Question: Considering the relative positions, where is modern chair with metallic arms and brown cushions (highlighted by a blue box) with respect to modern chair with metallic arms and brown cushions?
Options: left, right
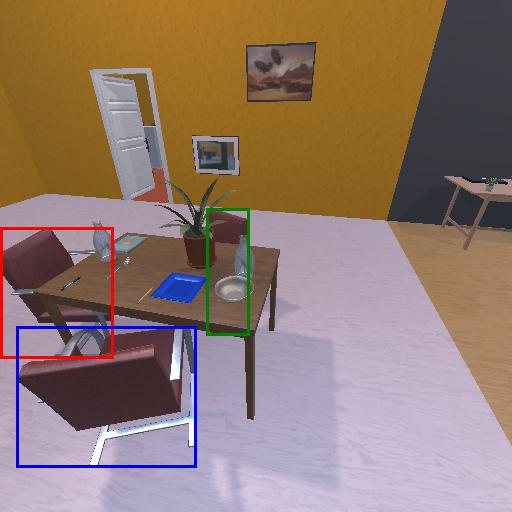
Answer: left